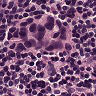
Metastatic tissue present: yes